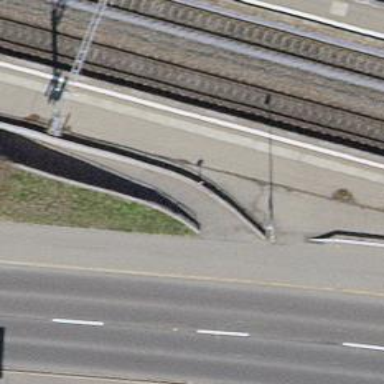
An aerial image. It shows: Footway with embankment.